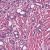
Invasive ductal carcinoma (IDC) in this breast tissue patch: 1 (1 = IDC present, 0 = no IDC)